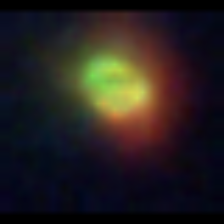
Taxon: NanoPlankton
Group: Other